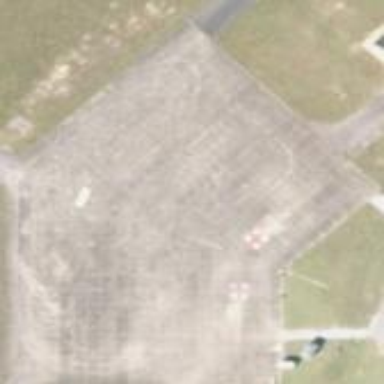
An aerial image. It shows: Apron at the airport with concrete surface.